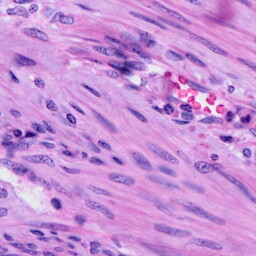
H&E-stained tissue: Cervix